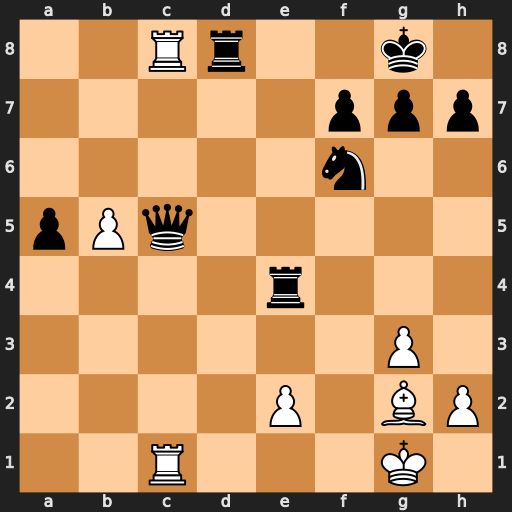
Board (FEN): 2Rr2k1/5ppp/5n2/pPq5/4r3/6P1/4P1BP/2R3K1
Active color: w
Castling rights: -
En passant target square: -
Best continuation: R1xc5 Rxc8 Rxc8+